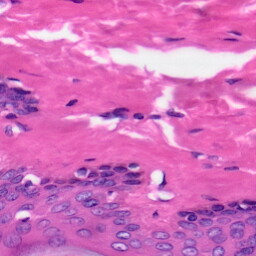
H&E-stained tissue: Skin